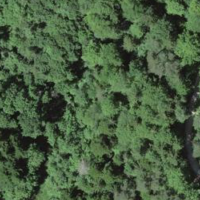
EUNIS habitat code: 41
Species observed at this site:
Ena montana